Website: home-depot
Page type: billing-address
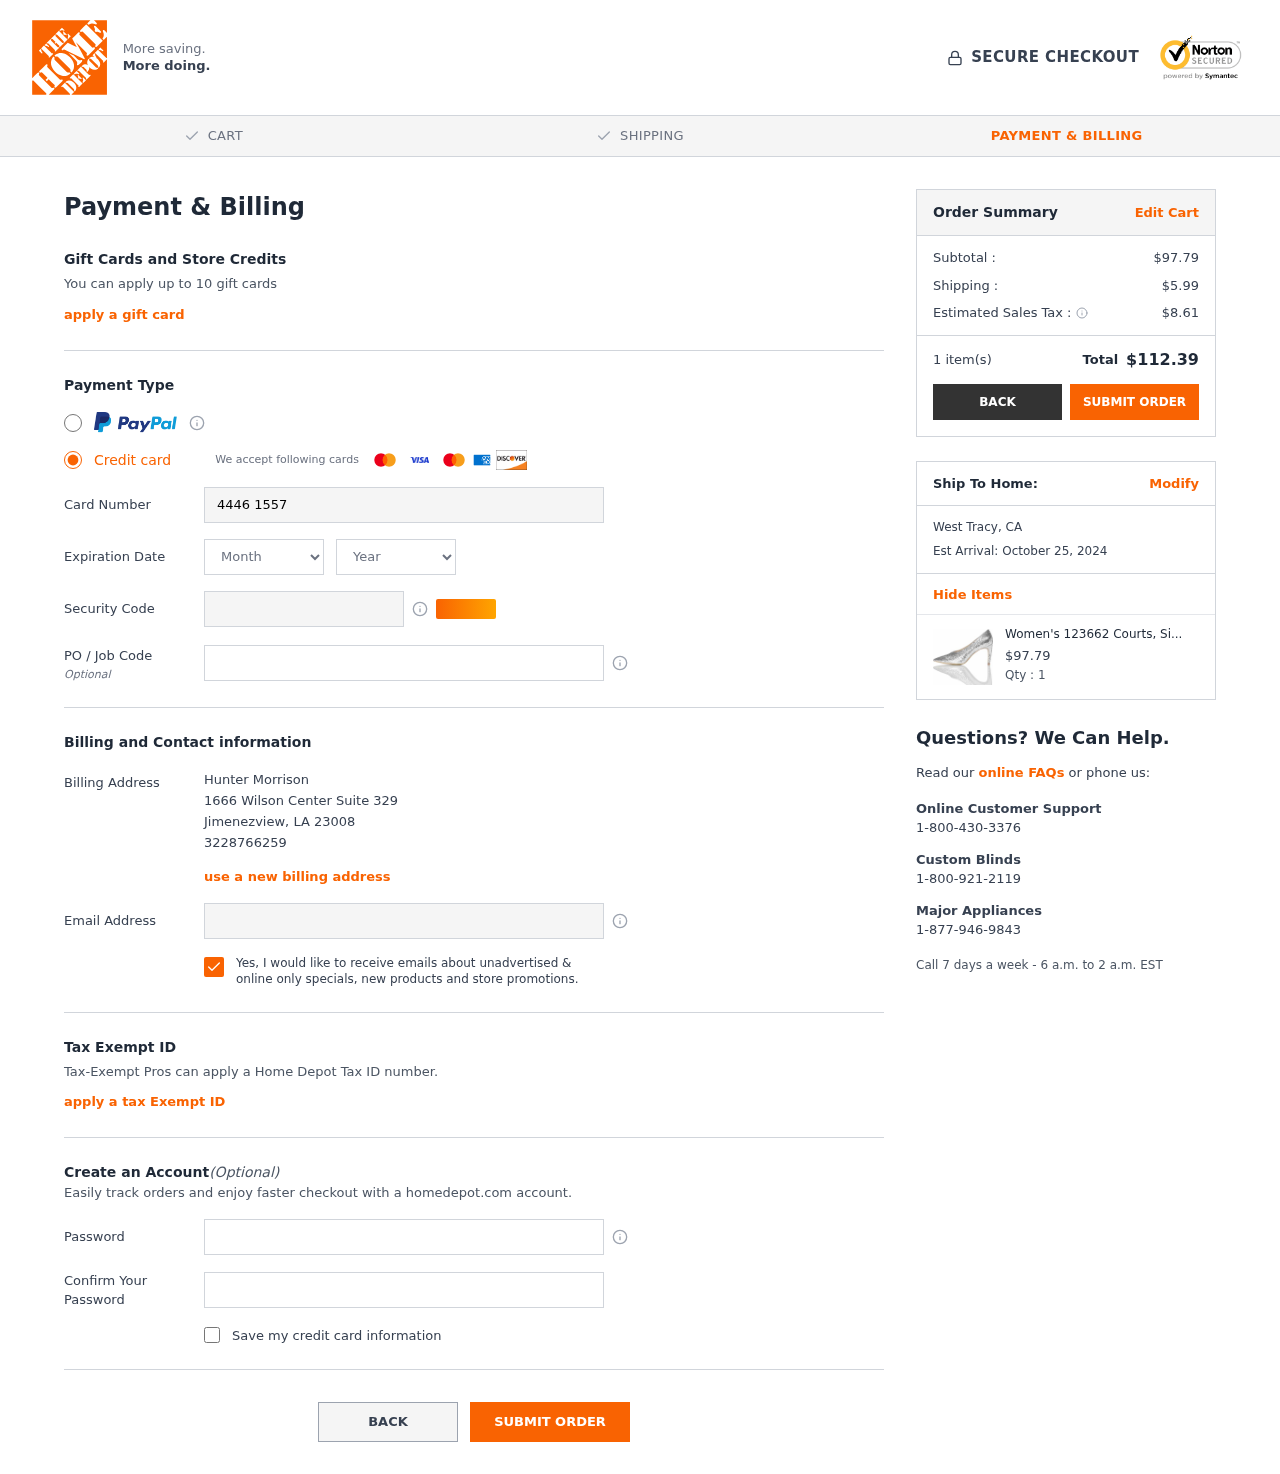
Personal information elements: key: PII_CARD_CVV
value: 180
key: PII_CARD_EXPIRY_MONTH
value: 11
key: PII_CARD_EXPIRY_YEAR
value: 27
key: PII_CARD_NUMBER
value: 4446 1557 6406 6821
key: PII_CITY
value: Jimenezview
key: PII_CITY2
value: West Tracy
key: PII_EMAIL
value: hunter_morrison@hotmail.com
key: PII_FULLNAME
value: Hunter Morrison
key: PII_JOB_CODE
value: WO-112361
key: PII_PHONE
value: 3228766259
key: PII_POSTCODE
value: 23008
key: PII_STATE_ABBR
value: LA
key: PII_STATE_ABBR2
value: CA
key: PII_STREET
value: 1666 Wilson Center Suite 329
Product elements: key: PRODUCT1_NAME
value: Women's 123662 Courts, Silver, 8 US
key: PRODUCT1_PRICE
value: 97.79
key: PRODUCT1_QUANTITY
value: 1
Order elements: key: ORDER_SUBTOTAL
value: $97.79
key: ORDER_SHIPPING_COST
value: $5.99
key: ORDER_TAX
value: $8.61
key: ORDER_NUM_ITEMS
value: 1 item(s)
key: ORDER_TOTAL
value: $112.39
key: ORDER_DELIVERY_DATE
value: Est Arrival: October 25, 2024